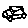
Label: car